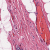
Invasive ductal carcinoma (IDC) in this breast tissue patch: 0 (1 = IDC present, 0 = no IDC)